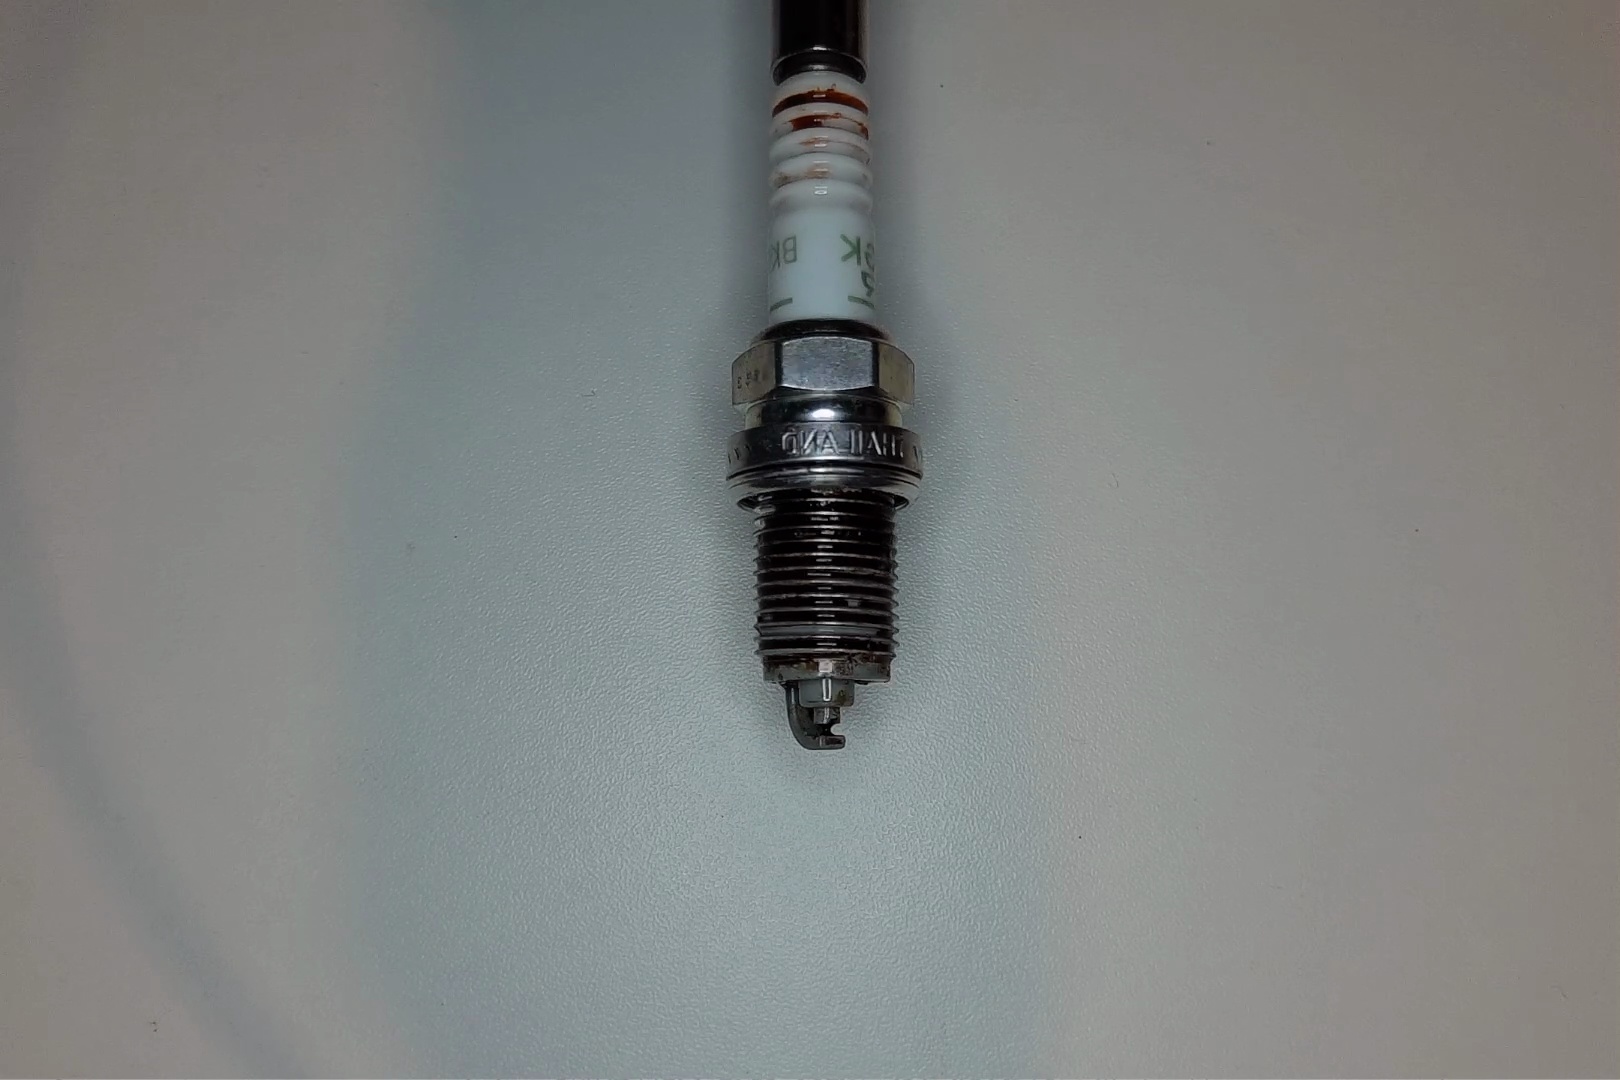
Label: anomaly